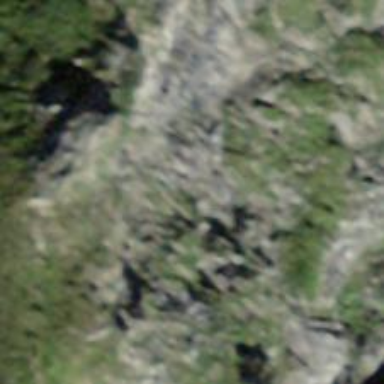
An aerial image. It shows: Cliff in nature.